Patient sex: M
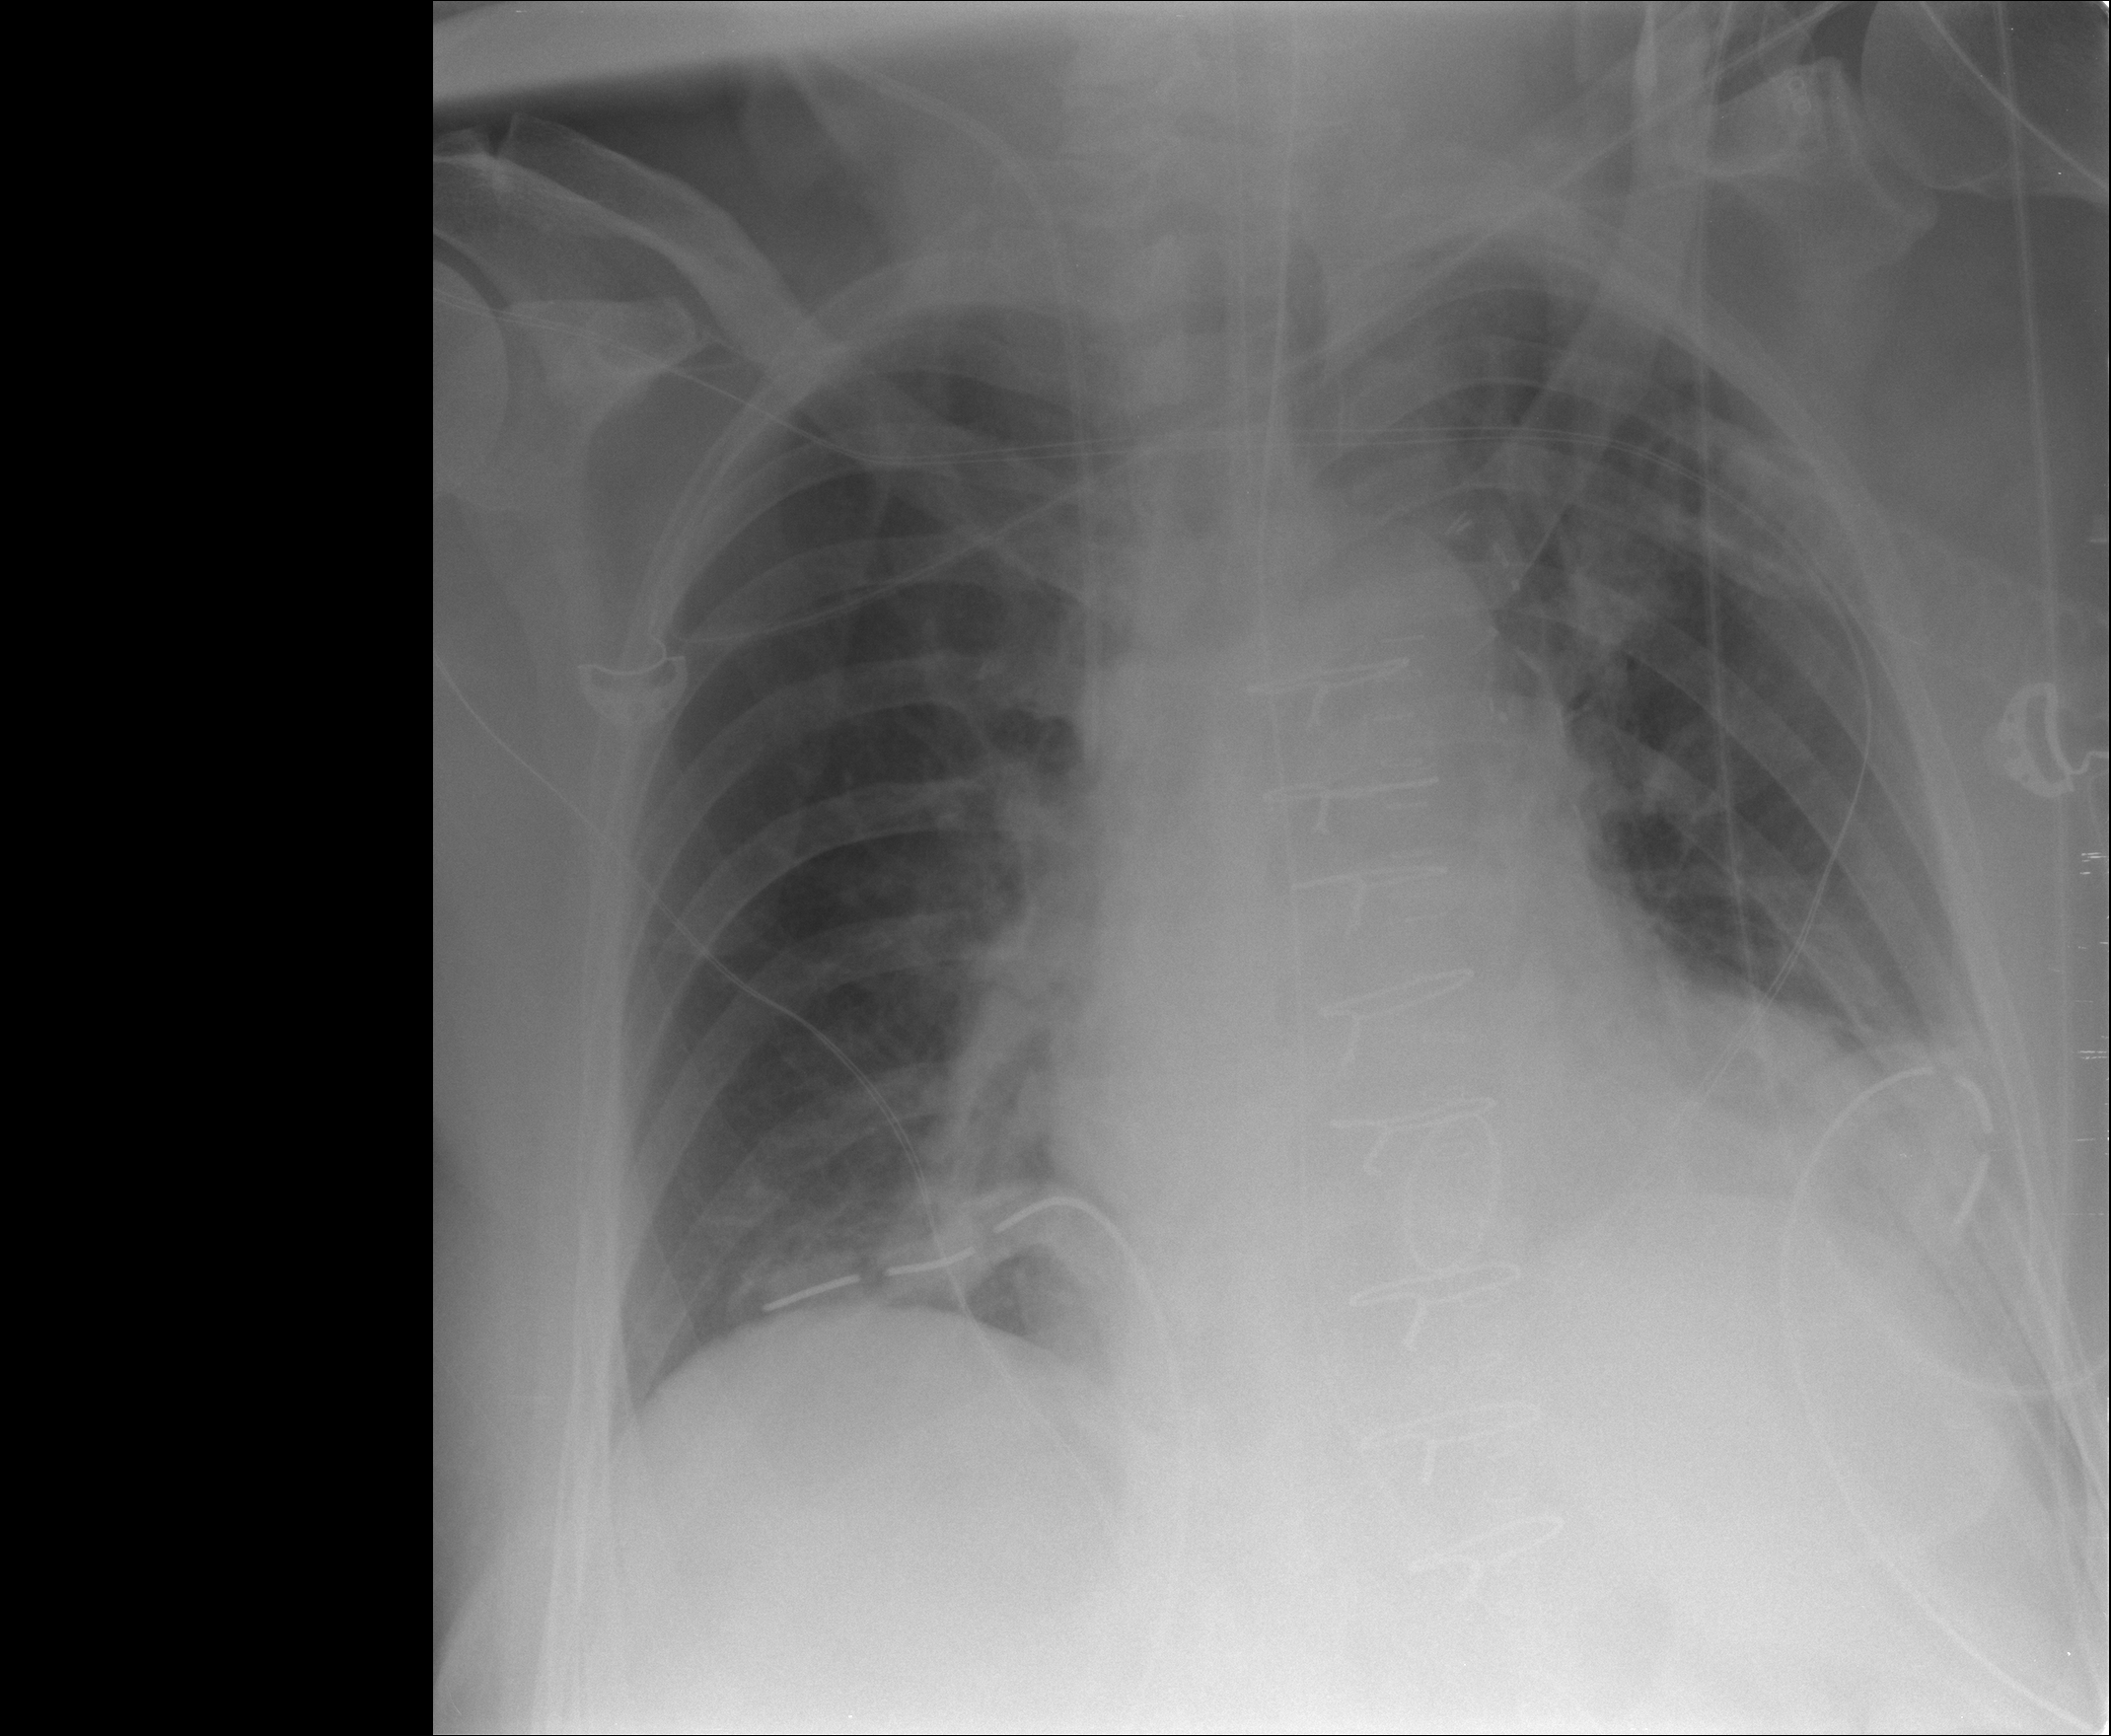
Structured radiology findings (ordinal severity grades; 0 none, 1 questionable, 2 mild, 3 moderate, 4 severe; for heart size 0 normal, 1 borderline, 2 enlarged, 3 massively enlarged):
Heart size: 2
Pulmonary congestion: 1
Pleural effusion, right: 0
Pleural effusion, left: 1
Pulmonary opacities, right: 1
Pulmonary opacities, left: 1
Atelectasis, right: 0
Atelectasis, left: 2